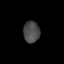
Tissue: lung
Cell type: T cells
Senescence score: 0.1658
Nuclear area (px): 341
Mean DAPI intensity: 74.777